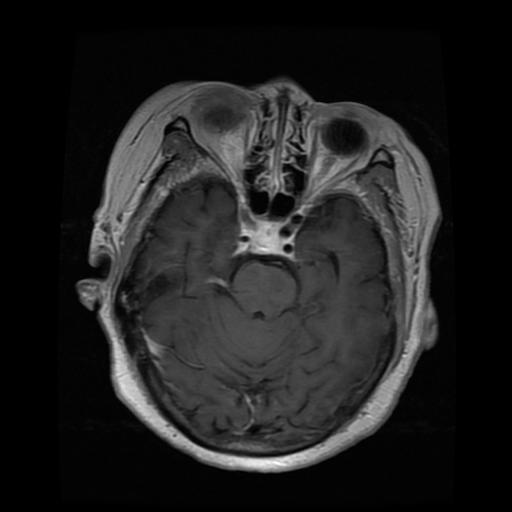
Label: pituitary